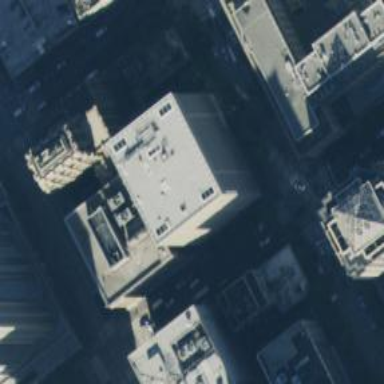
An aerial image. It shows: Commercial building.